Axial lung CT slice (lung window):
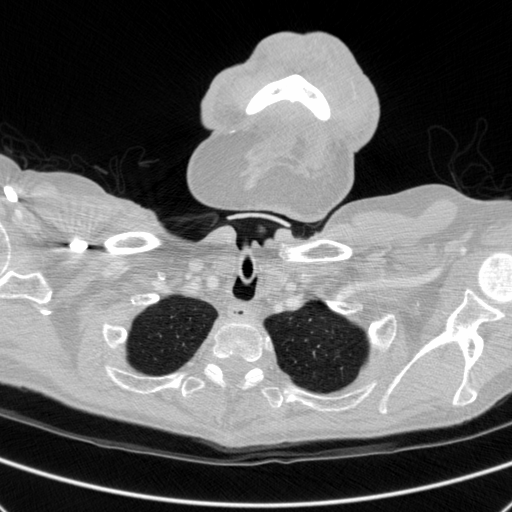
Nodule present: no